Aerial crown-view tile of a tropical tree (Barro Colorado Island, Panama), acquired 20250414:
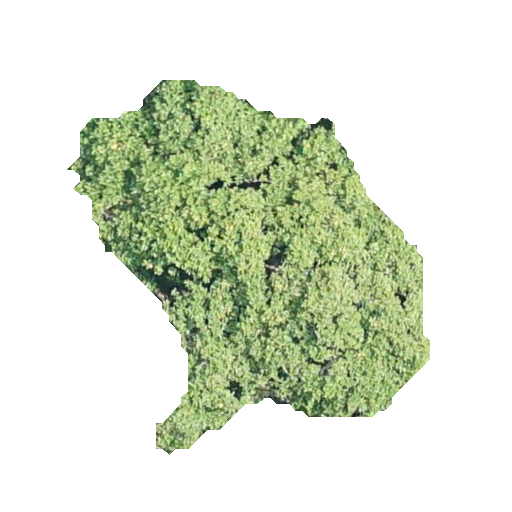
Species: Hieronyma alchorneoides
GBIF accepted scientific name: Hieronyma alchorneoides
Crown area: 121.384 m²